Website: home-depot
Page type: customer-info-address
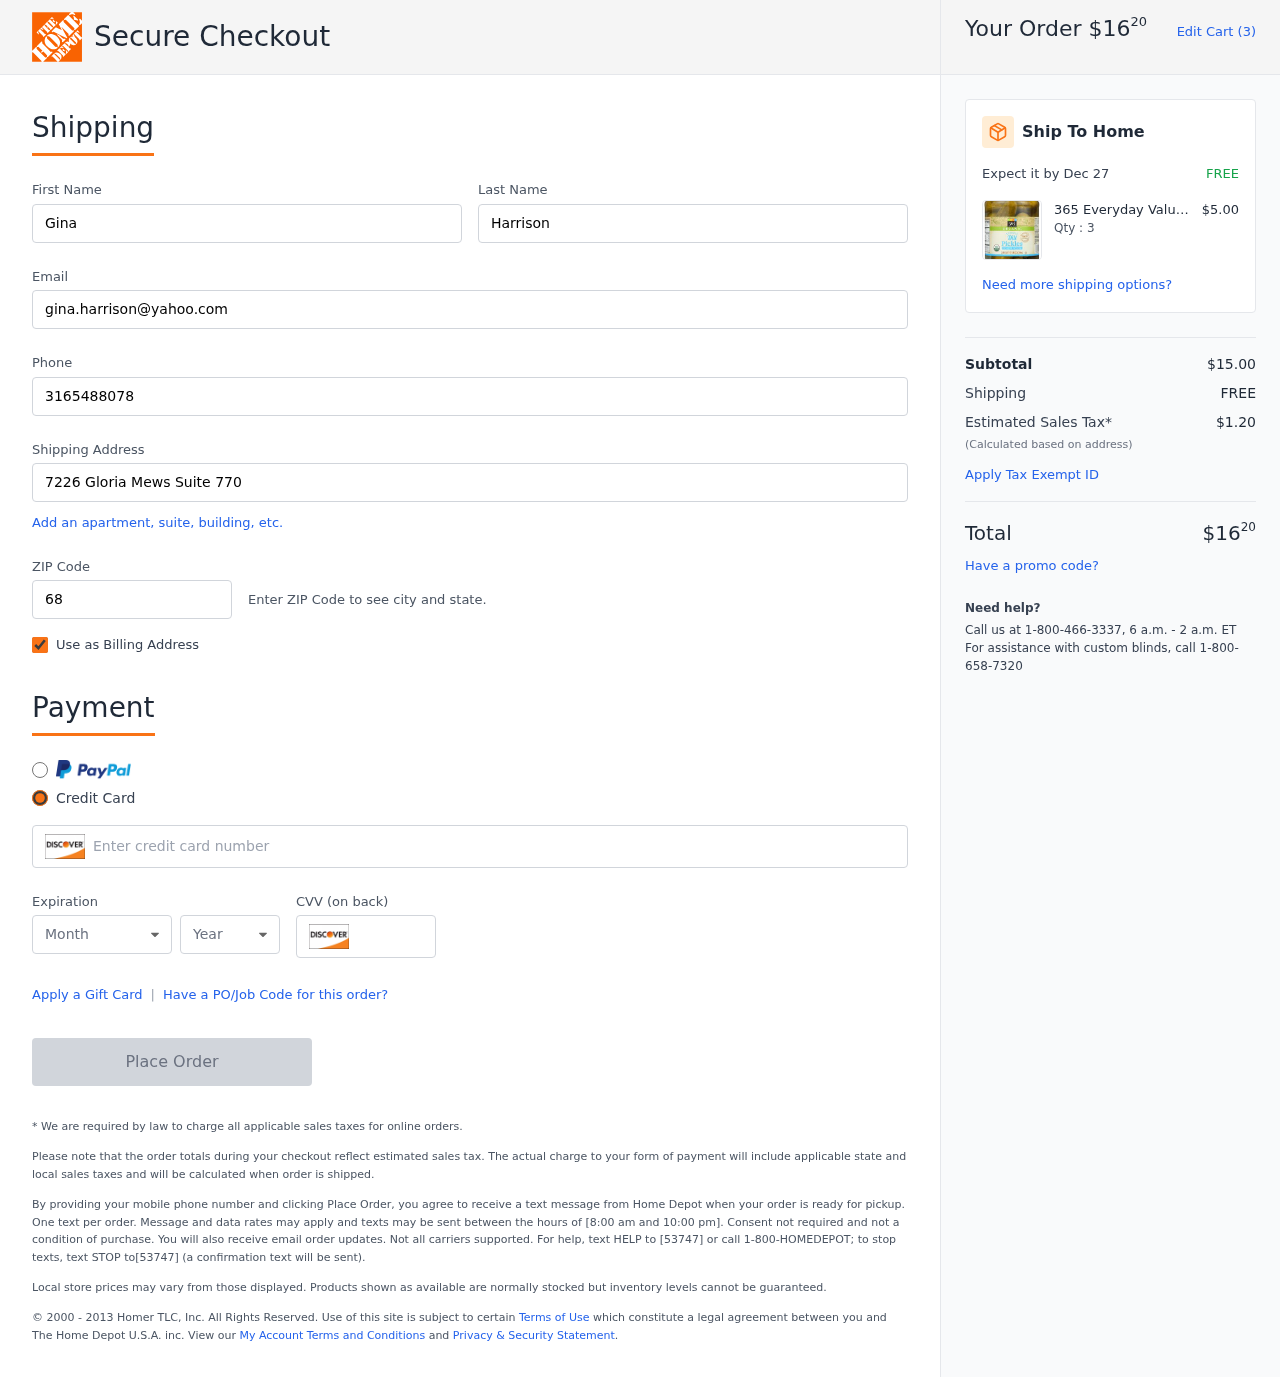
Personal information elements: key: PII_CARD_CVV
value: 171
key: PII_CARD_EXPIRY_MONTH
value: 01
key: PII_CARD_EXPIRY_YEAR
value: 28
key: PII_CARD_NUMBER
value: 6517 1858 1047 3647
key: PII_EMAIL
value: gina.harrison@yahoo.com
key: PII_FIRSTNAME
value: Gina
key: PII_LASTNAME
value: Harrison
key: PII_PHONE
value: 3165488078
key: PII_POSTCODE
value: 68777
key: PII_STREET
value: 7226 Gloria Mews Suite 770
Product elements: key: PRODUCT1_BRAND
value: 365 Everyday Value
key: PRODUCT1_NAME
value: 365 Everyday Value, Organic Dill Pickles, 24 fl oz
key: PRODUCT1_NAME
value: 365 Everyday Value, ...
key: PRODUCT1_PRICE
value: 5
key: PRODUCT1_QUANTITY
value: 3
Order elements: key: ORDER_TOTAL
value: $1620
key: ORDER_NUM_ITEMS
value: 3
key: ORDER_DELIVERY_DATE
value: Dec 27
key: ORDER_SUBTOTAL
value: $15.00
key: ORDER_SHIPPING_COST
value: FREE
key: ORDER_TAX
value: $1.20